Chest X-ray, AP view. Patient: 58 years old, sex M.
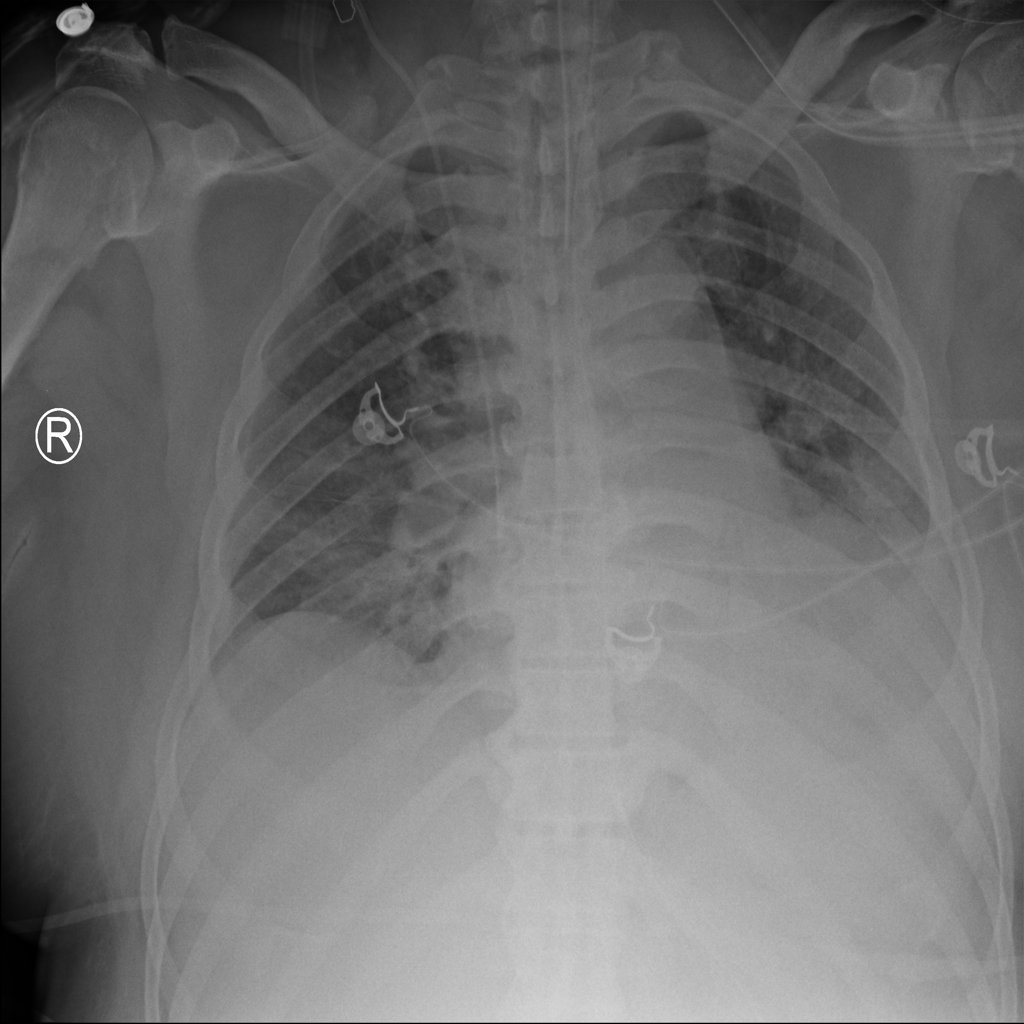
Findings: Atelectasis, Consolidation, Effusion